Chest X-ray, AP view. Patient: 72 years old, sex M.
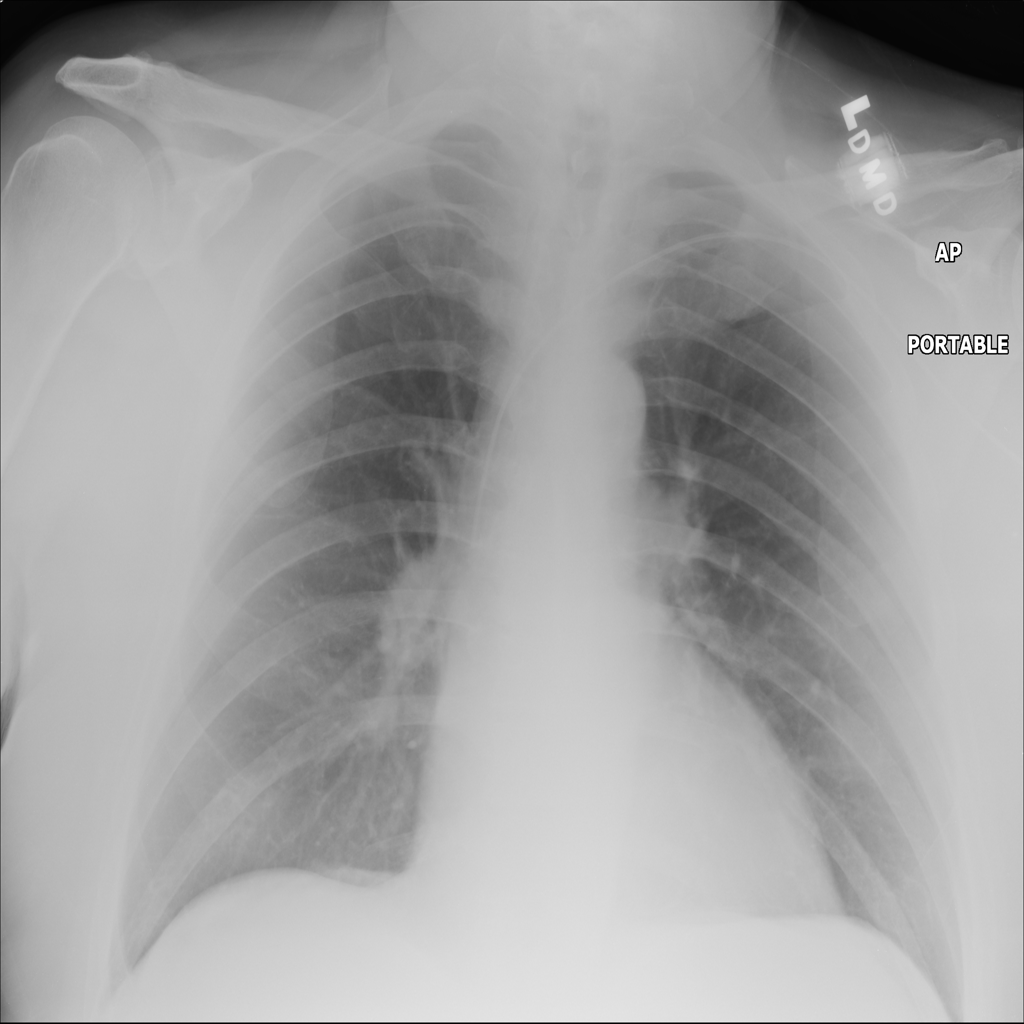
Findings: No Finding